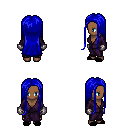
a pixel art fantasy rpg character, female body template, human, dark skin, purple robe, gold greaves, blue extra-long hairstyle, metal gloves, black slippers, four views (front, back, left, right), 2x2 character sprite sheet, small pixel art, hard edges, no anti-aliasing